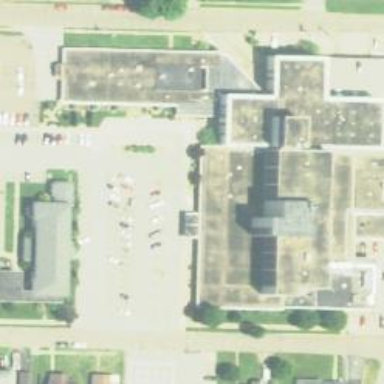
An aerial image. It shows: Hospital.